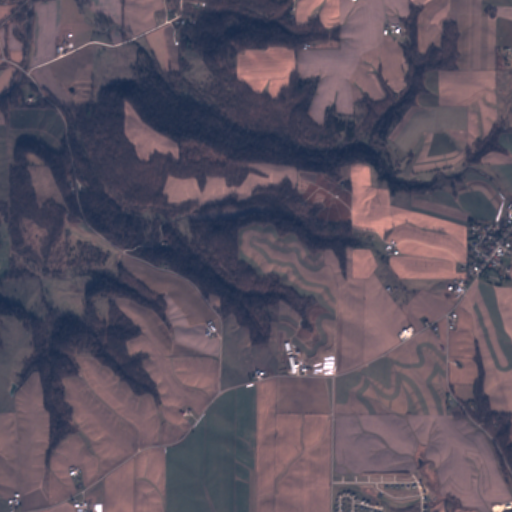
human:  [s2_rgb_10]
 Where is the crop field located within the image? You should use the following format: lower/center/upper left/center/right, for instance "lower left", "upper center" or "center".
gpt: The crop field is located in the lower left of the image.
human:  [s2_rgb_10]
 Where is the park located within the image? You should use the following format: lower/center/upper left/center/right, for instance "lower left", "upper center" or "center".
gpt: The park is located in the center right of the image.
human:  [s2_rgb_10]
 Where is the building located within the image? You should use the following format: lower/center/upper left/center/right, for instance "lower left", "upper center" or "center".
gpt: The building is located in the center right of the image.
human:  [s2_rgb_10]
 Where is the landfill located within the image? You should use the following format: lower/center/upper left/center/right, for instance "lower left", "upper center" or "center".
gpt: There is no landfill in the image.